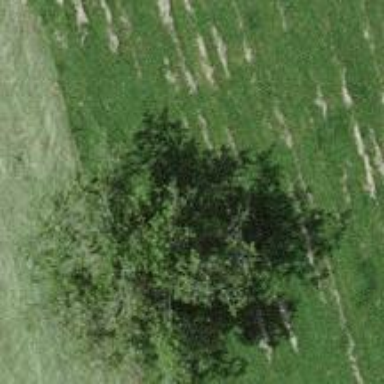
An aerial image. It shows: Single tag "natural: tree."